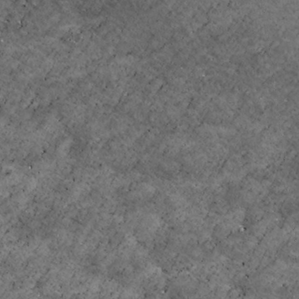
Label: non_frost